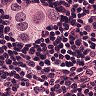
Metastatic tissue present: yes